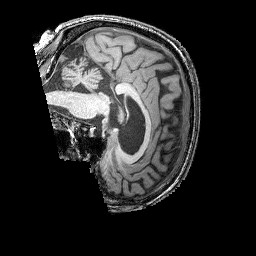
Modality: T1w
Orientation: sagittal
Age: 75
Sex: male
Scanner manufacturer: siemens
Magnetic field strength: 3 T
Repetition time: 2.25 s
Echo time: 0.00411 s